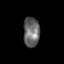
Tissue: skin
Cell type: Epithelial cells
Senescence score: 0.2543
Nuclear area (px): 473
Mean DAPI intensity: 104.328